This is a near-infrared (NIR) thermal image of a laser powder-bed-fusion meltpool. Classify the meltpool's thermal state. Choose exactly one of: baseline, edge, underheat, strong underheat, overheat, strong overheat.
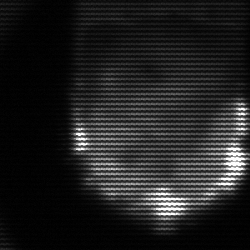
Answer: edge